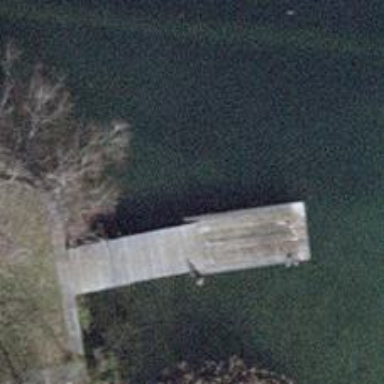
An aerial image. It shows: Footway road on concrete bridge.